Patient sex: M
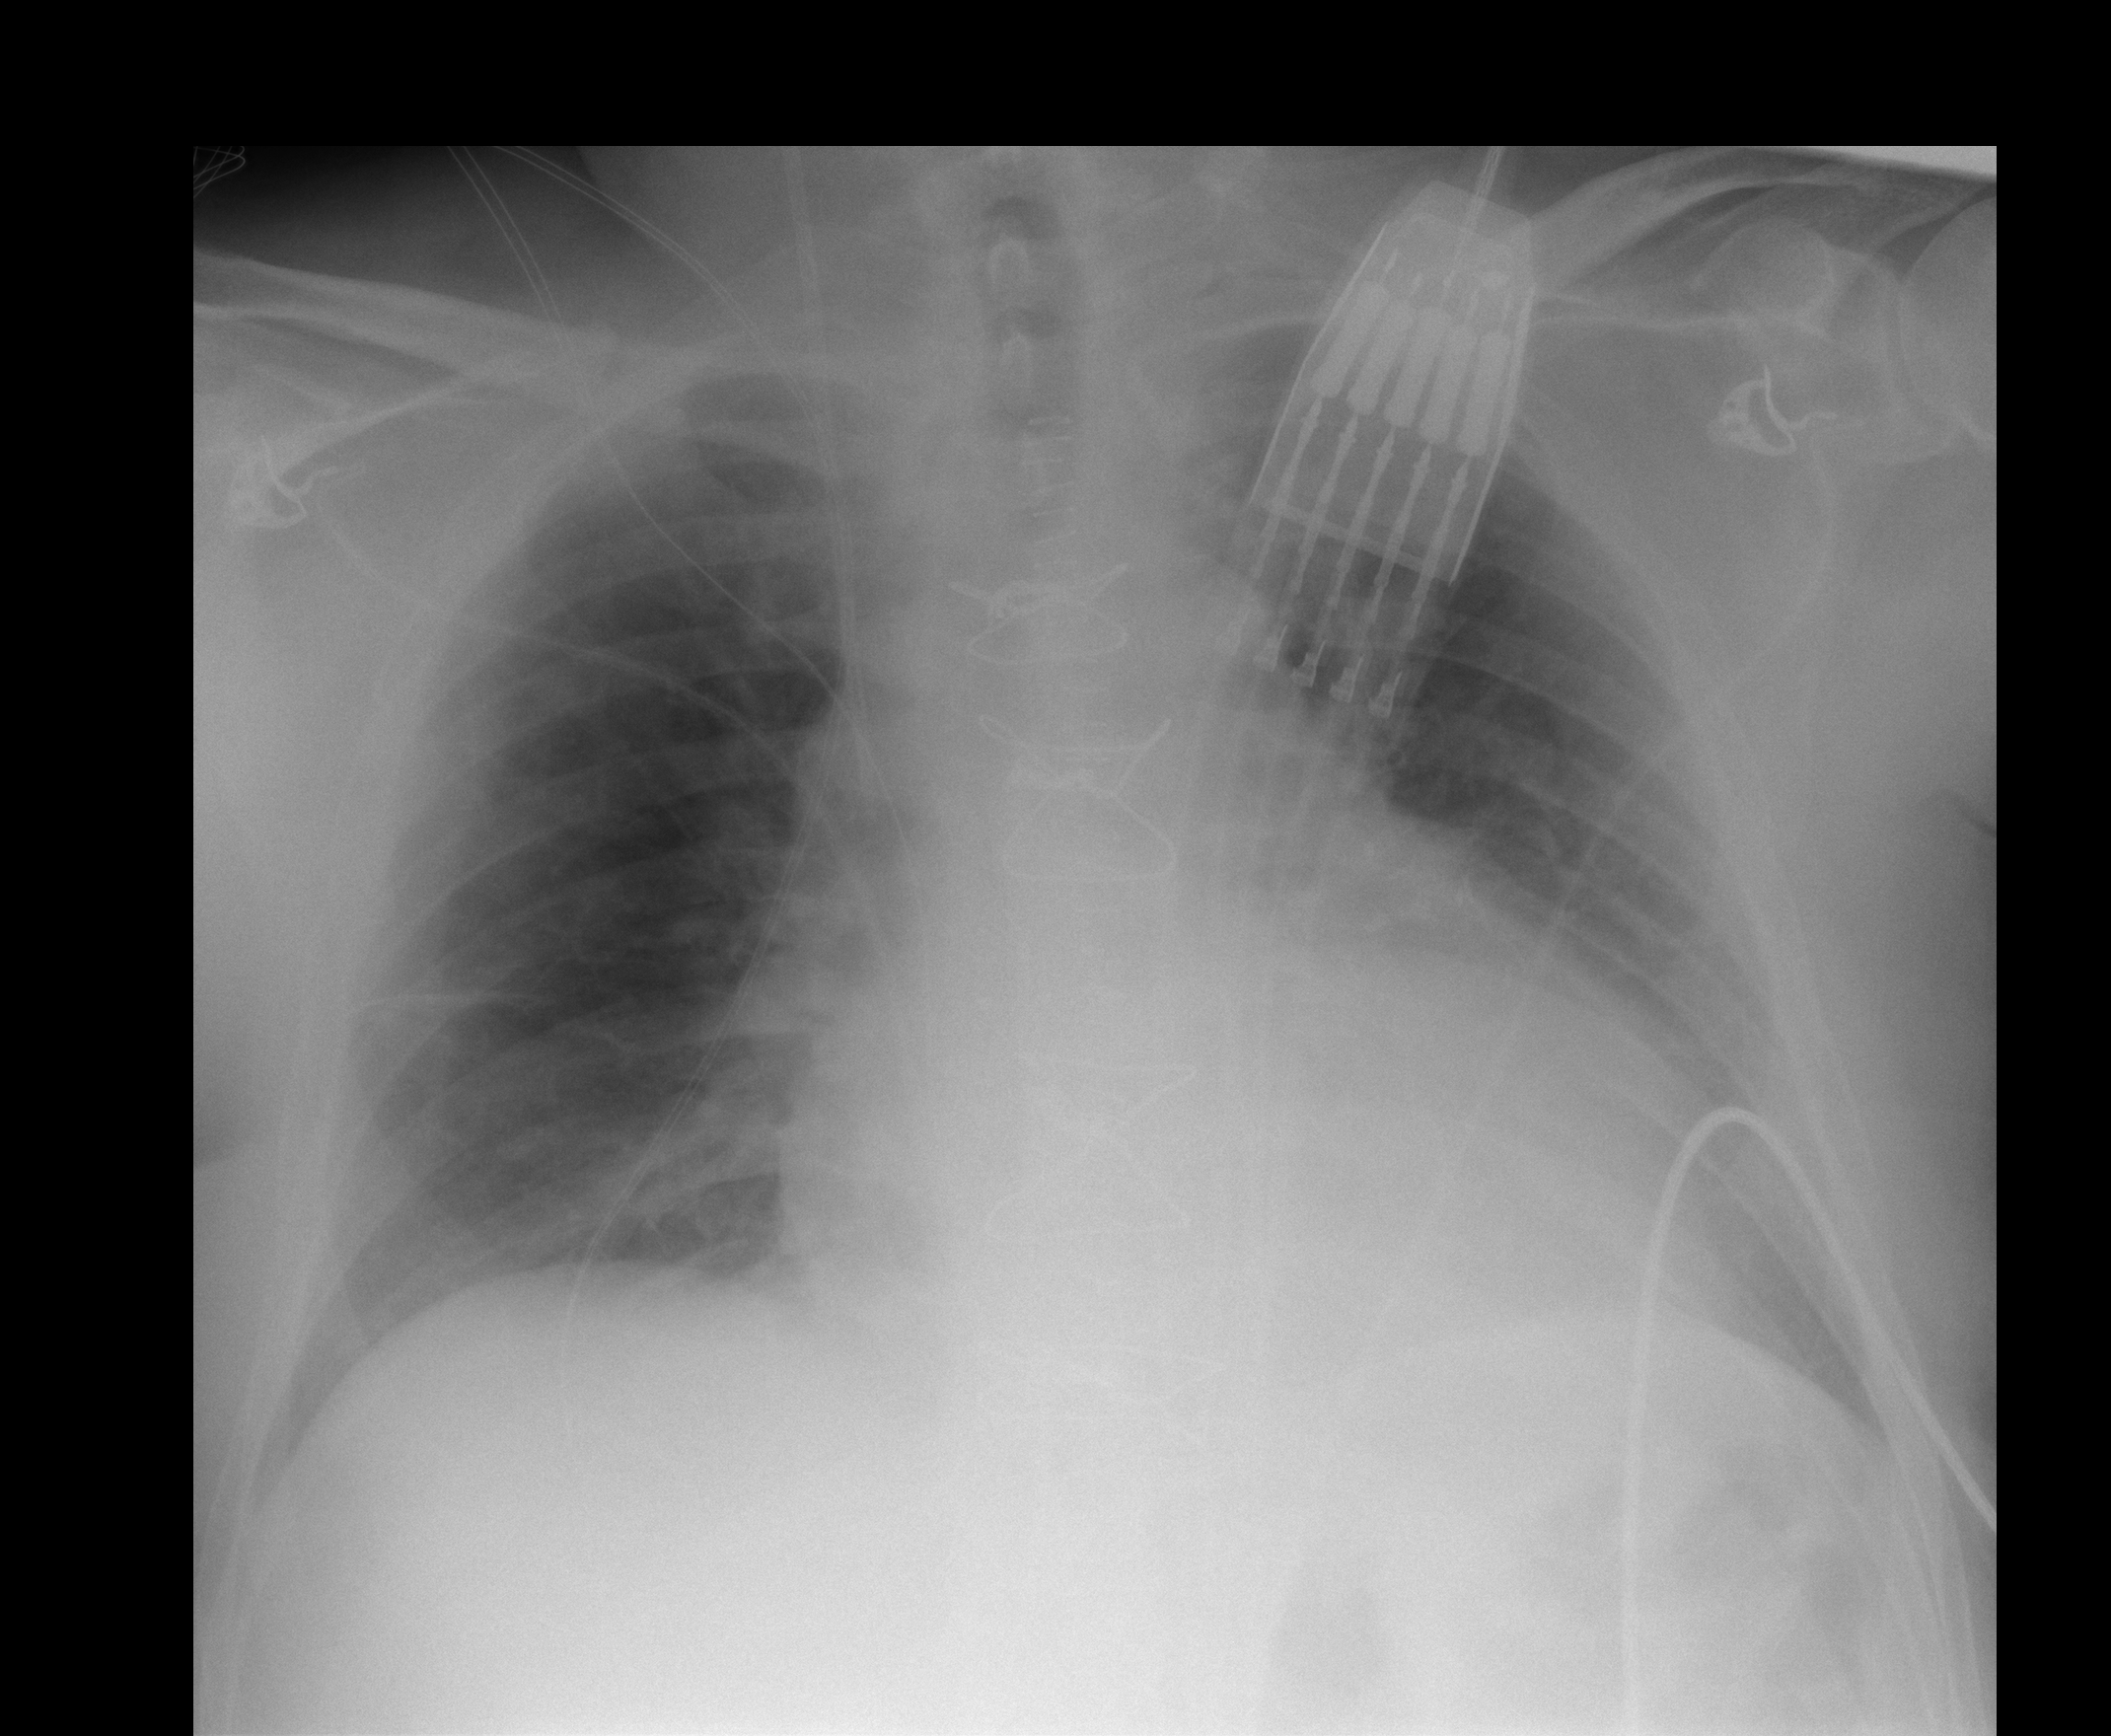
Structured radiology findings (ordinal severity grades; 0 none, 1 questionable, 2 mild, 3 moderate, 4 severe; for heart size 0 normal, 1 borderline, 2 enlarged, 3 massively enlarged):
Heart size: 2
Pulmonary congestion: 2
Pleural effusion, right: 0
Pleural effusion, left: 0
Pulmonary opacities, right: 2
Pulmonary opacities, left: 0
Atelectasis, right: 2
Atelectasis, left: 2